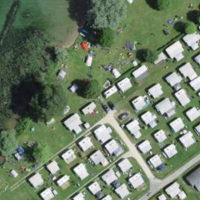
EUNIS habitat code: 53
Species observed at this site:
Salix alba